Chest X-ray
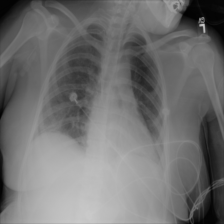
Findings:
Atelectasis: negative
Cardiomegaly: negative
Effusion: negative
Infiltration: positive
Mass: negative
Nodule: negative
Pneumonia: negative
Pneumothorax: negative
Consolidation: negative
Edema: negative
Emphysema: negative
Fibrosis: negative
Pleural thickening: negative
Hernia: negative